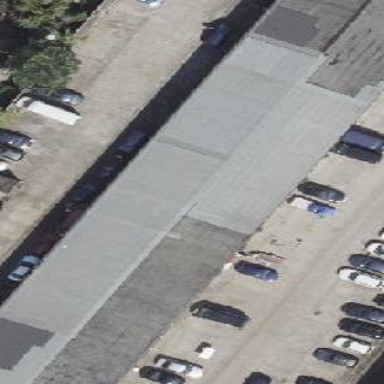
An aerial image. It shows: Commercial building with gabled roof.